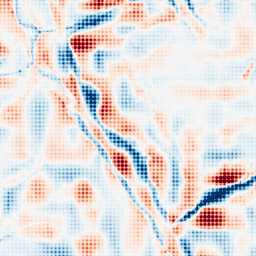
Category: wavelet
Decomposition family: wavelet_dwt
Decomposition parameters: wavelet: sym4
level: 5
Upsampling method: sinc_blackman
Upsampling parameters: scale: 8
kernel_size: 8
Upsampling scale: 8